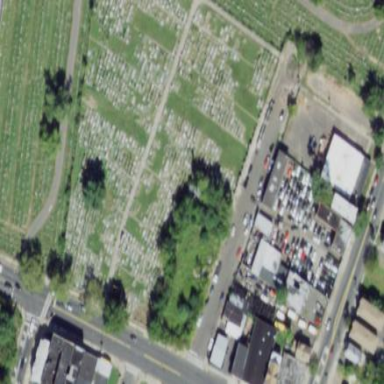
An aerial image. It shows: Cemetery.